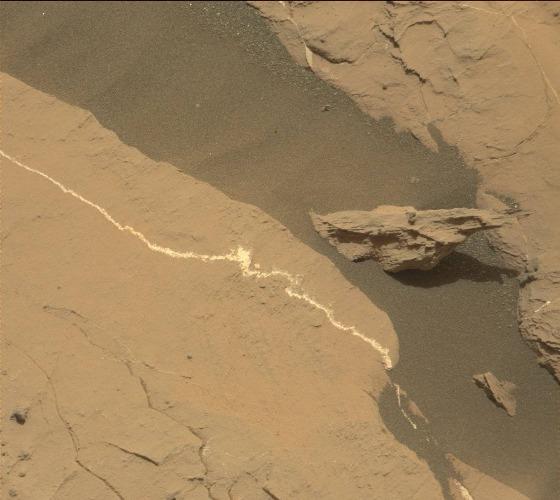
Terrain classes present: Bedrock, Gravel / Sand / Soil, Rock, Shadow